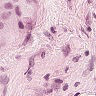
Metastatic tissue present: yes